Question: My environment is windows phone 7.1.
I have the following code:
'''
<ListBox ItemsSource="{Binding Path=Items}">
<ListBox.ItemsPanel>
<ItemsPanelTemplate>
<Canvas Background="Black" />
</ItemsPanelTemplate>
</ListBox.ItemsPanel>
<ListBox.ItemTemplate>
<DataTemplate>
<Canvas Width="200" Height="400"
Canvas.Top="400"> <====== This is not working
... Some content ...
</Canvas>
</DataTemplate>
</ListBox.ItemTemplate>
'''
There is a 'ListBox' that has a 'Canvas' as 'ItemsPanel'.
The 'ListBoxItems' itself are also of type 'Canvas'. For the 'ListBoxItems' I set 'Canvas.Top =400', i expect the items to show with an offset of 400 in the 'ItemsPanel'.
Unfortunately this doesn't work, the items are rendered at an offset of 0 as shown in this image (the 'ItemsPanel' is black, the colorful rectangle is a listitem):

Why arent the 'ListBoxItems' rendered at an offset of 400?
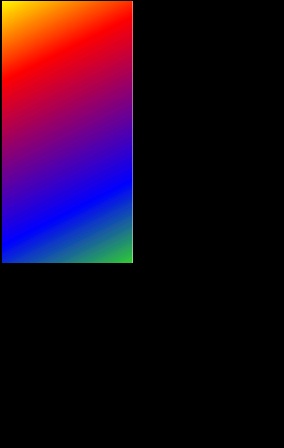
Answer: You are setting the 'Canvas.Top' on the contents of the 'ListBoxItems' not the actual items
When using a canvas as item panel you have to remember that your datatemplated objects are wrapped in 'ListboxItems'
'''
ListBox
Canvas <- your itemtemplate
ListBoxItem
Canvas <- your datatemplate
'''
solution:
'''
<ListBox.ItemContainerStyle>
<Style TargetType="ListBoxItem">
<Setter Property="Canvas.Top" Value="400"/>
</Style>
</ListBox.ItemContainerStyle>
'''